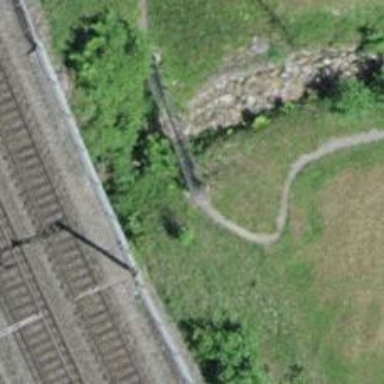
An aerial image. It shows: Grassy path on bridge.